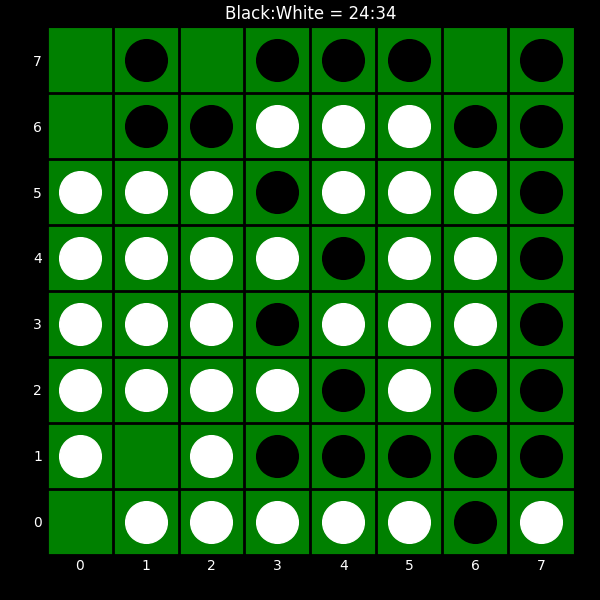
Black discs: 24
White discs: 34